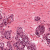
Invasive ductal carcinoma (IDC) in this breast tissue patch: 0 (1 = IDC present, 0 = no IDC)